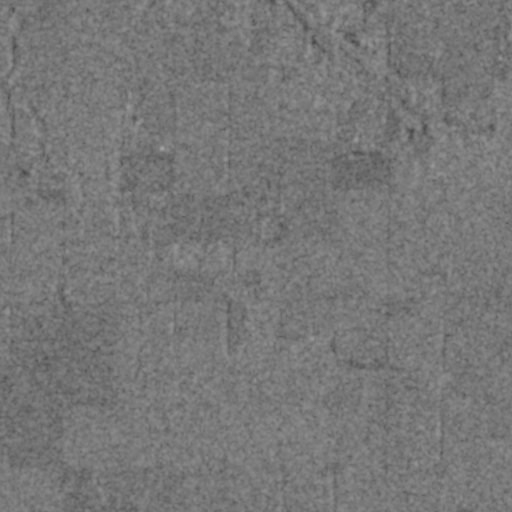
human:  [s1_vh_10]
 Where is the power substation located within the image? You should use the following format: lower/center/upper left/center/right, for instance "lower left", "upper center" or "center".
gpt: The power substation is located in the upper center of the image.
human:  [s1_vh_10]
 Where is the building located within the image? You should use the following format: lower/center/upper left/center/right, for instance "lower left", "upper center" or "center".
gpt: The building is located in the upper center of the image.
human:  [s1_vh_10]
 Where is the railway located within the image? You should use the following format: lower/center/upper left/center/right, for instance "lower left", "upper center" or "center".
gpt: The railway is located in the lower of the image.
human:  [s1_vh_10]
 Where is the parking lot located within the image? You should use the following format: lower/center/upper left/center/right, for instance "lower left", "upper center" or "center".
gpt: There is no parking lot in the image.

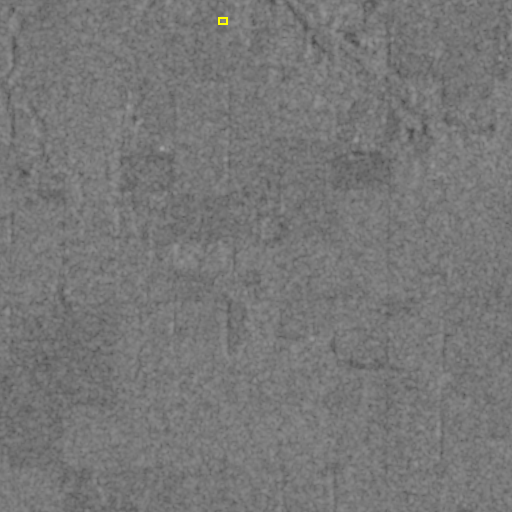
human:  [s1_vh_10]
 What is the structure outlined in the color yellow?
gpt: The structure outlined in yellow is a power substation.
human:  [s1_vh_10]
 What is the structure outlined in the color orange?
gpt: There is no orange outline.